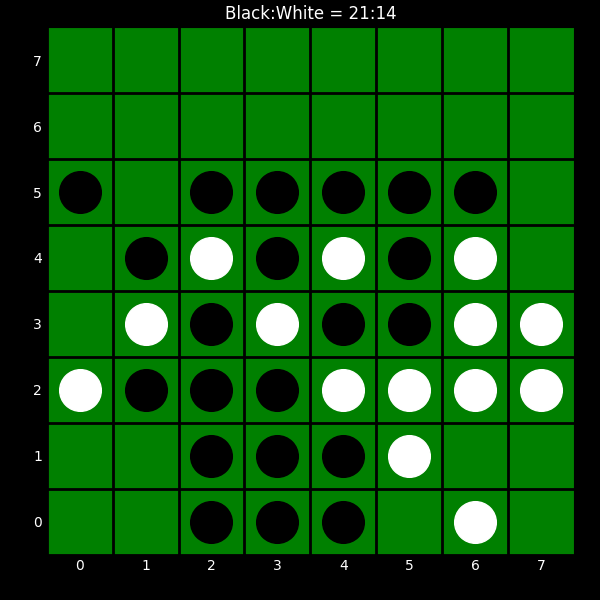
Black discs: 21
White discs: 14